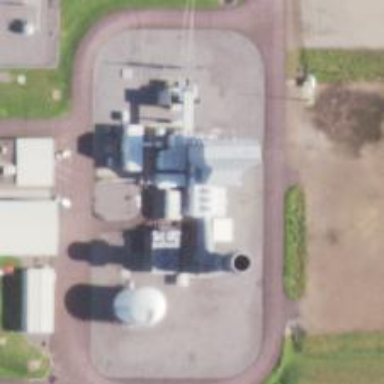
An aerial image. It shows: Gas turbine generator powered by gas.